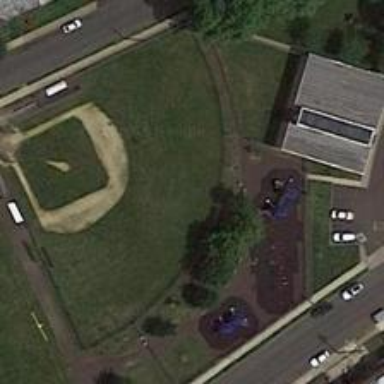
The small baseball field is laocated in the block, with buildings and cars aside .